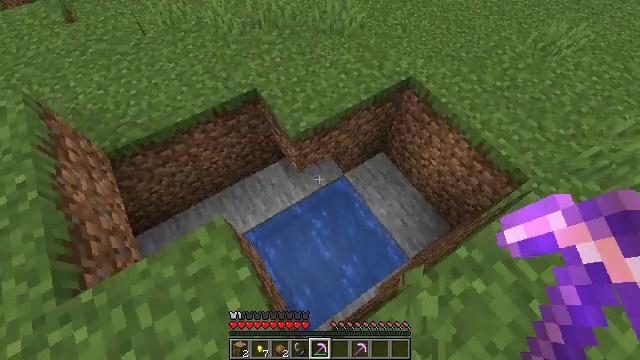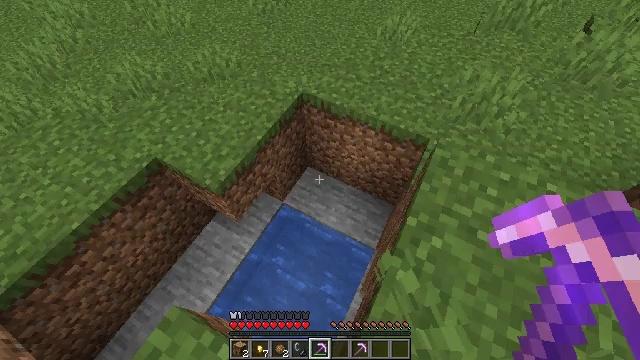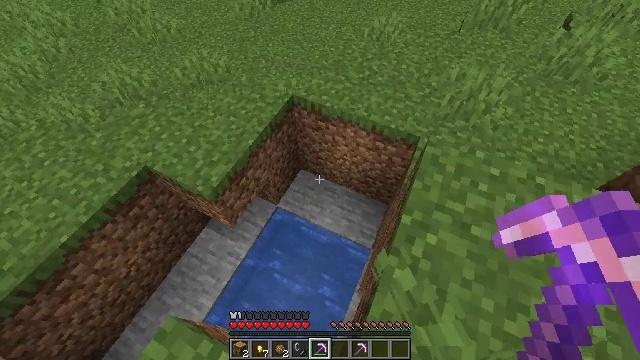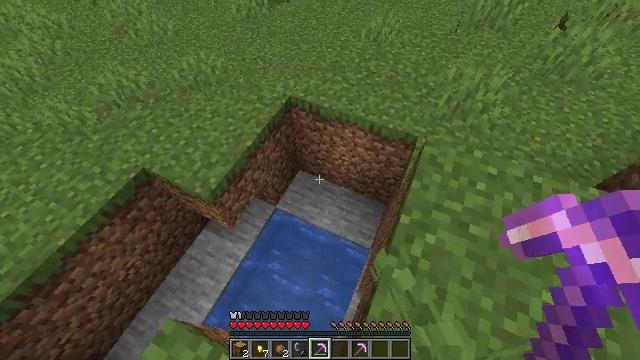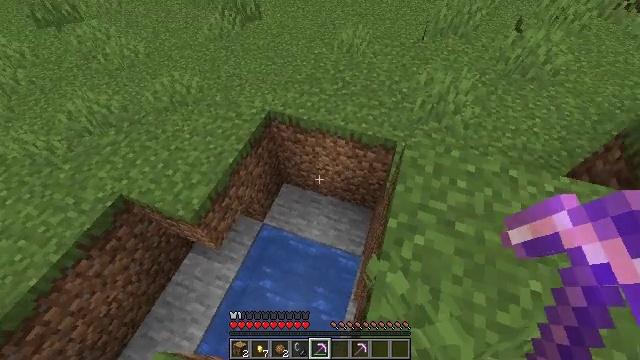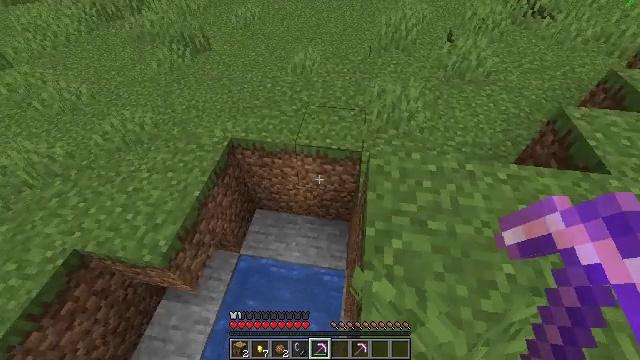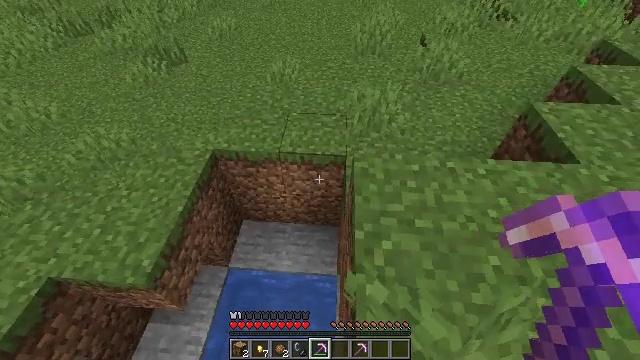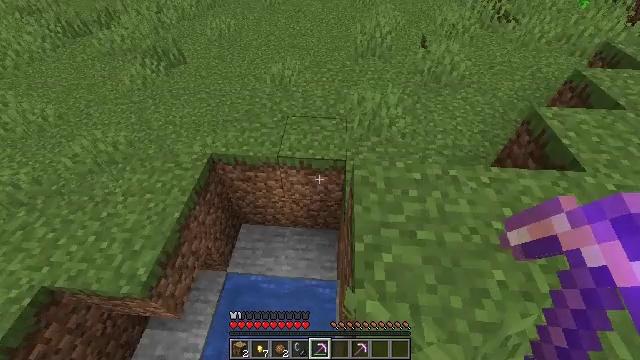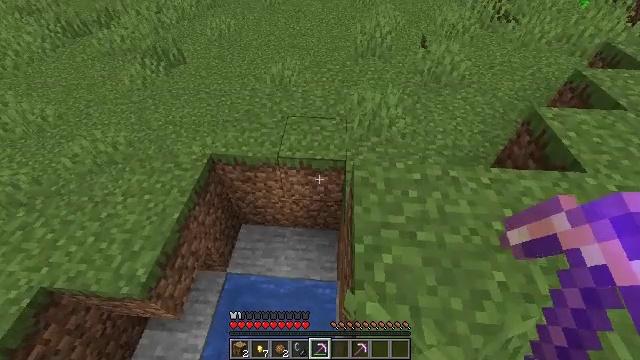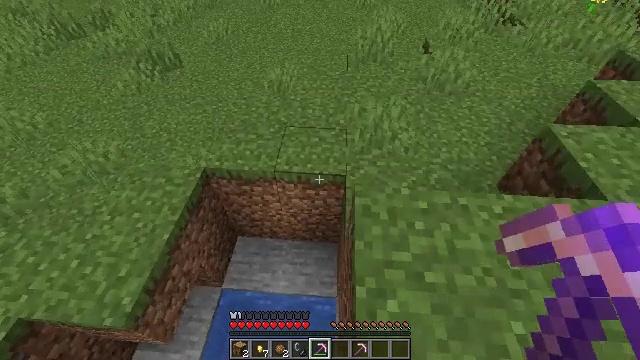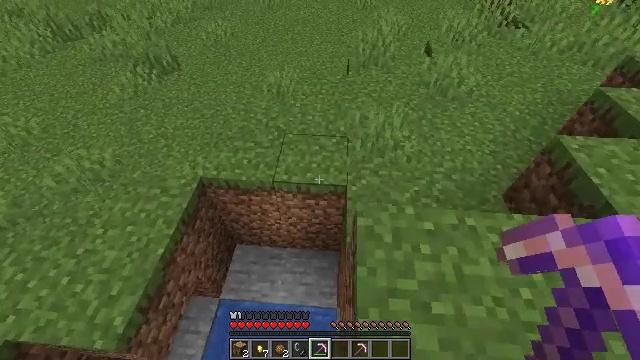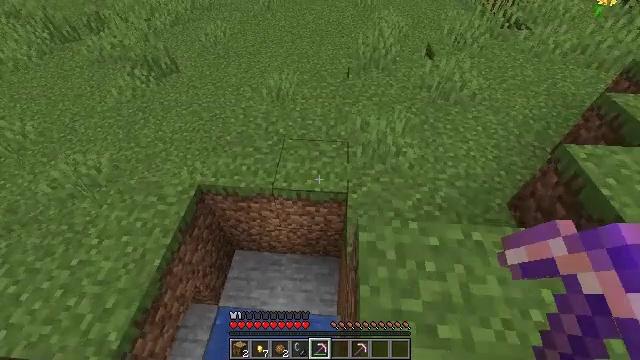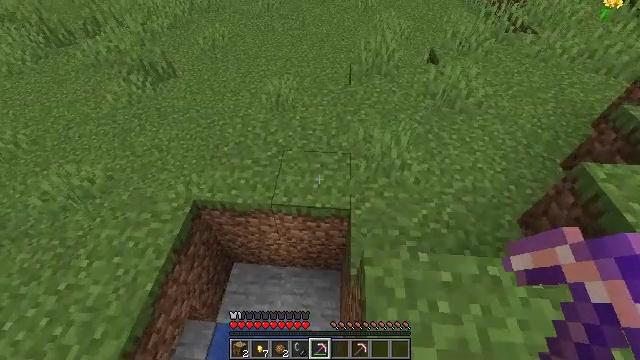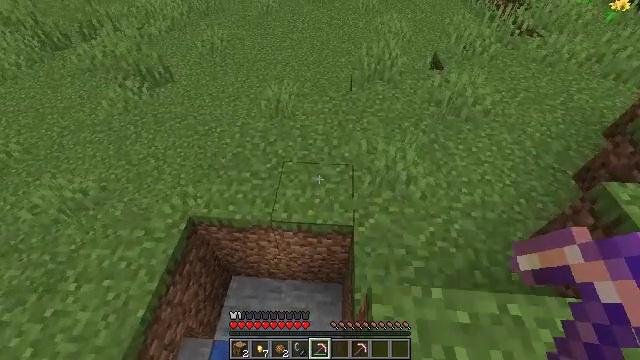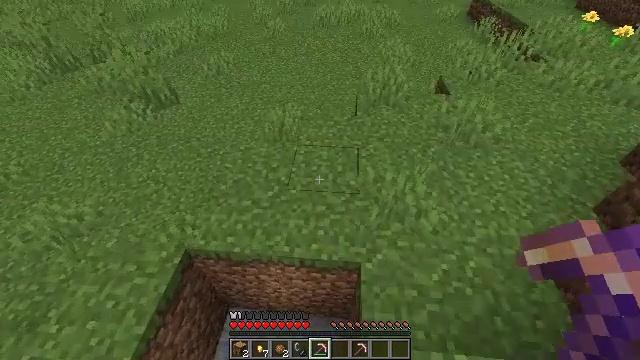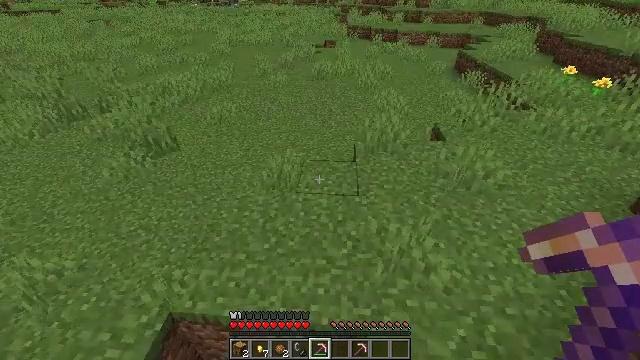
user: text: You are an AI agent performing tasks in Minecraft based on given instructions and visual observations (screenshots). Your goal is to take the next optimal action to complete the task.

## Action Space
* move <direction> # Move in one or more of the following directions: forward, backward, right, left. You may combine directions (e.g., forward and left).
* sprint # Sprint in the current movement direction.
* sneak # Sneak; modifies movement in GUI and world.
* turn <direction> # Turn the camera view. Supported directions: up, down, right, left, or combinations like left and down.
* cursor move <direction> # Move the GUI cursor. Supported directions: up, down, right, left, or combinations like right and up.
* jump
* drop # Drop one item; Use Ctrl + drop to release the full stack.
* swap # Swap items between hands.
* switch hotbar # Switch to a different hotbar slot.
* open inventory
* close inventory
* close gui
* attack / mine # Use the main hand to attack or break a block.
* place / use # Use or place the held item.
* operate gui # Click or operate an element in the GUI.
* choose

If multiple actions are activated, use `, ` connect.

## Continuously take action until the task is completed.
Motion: motion action
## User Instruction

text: Break the grass block.
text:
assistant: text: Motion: turn right and up
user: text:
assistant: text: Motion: turn right
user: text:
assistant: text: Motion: no_op
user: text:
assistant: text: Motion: turn right and up
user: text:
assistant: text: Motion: turn right and up
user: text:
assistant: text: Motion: turn right and up
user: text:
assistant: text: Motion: move forward
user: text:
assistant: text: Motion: move forward
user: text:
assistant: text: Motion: move forward
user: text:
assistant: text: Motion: move forward
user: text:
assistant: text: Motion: move forward
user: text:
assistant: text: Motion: move forward
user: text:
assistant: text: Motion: move forward
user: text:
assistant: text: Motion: move forward, turn up
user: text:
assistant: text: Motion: move forward, turn up
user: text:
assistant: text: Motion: move forward, turn right and up
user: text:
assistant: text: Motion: move forward
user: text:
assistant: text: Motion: move forward
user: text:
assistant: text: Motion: move forward
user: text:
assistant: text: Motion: move forward
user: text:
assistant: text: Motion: move forward
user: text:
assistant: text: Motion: move forward
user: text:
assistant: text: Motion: move forward
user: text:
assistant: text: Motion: move forward
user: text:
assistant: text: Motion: move forward
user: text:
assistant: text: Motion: move forward
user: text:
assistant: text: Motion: move forward
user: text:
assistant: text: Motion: move forward
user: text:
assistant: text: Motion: move forward
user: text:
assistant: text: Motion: move forward